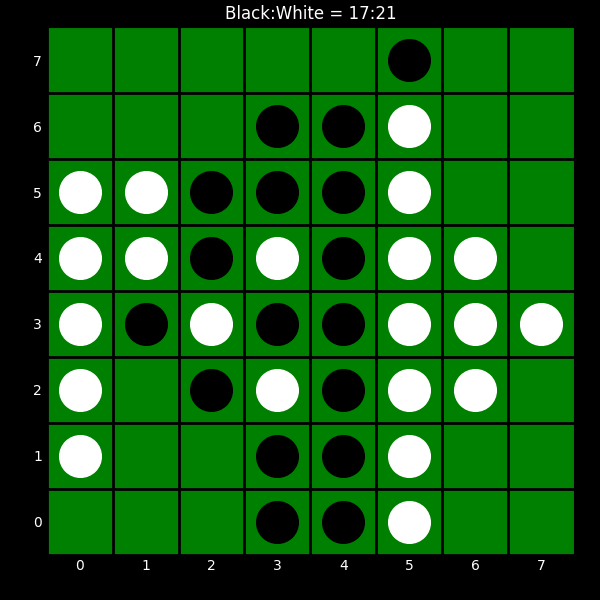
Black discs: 17
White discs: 21